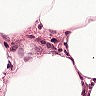
Metastatic tissue present: no